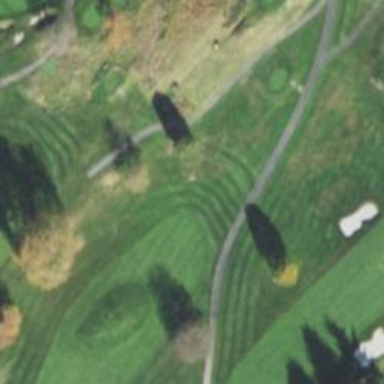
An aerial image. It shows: Service road designated as golf cart path.